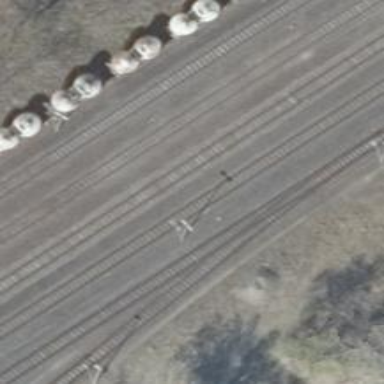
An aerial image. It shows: Railway yard used for servicing trains.